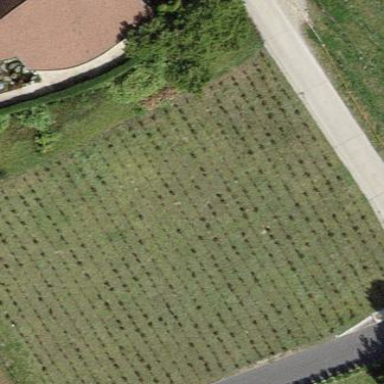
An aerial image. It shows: Vineyard growing grapes.